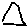
Label: triangle